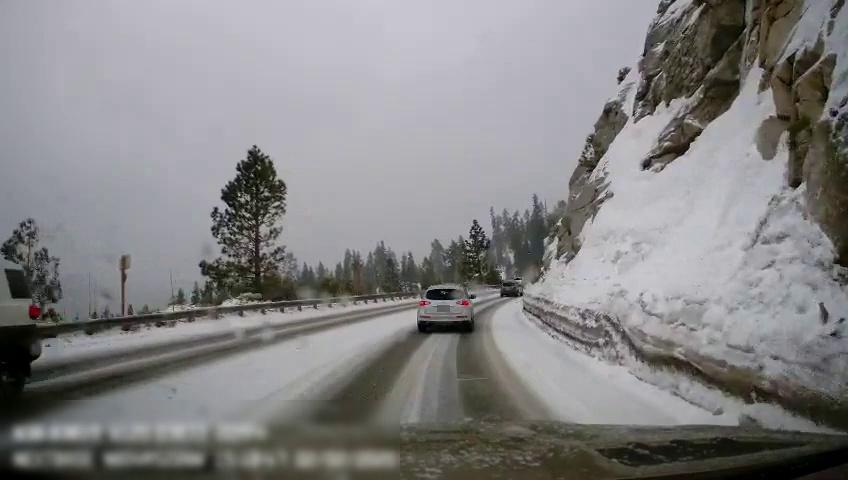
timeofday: Day
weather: Snowy
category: Drivable Space
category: Vehicles | SUV
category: Vehicles | Car
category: Vehicles | Car